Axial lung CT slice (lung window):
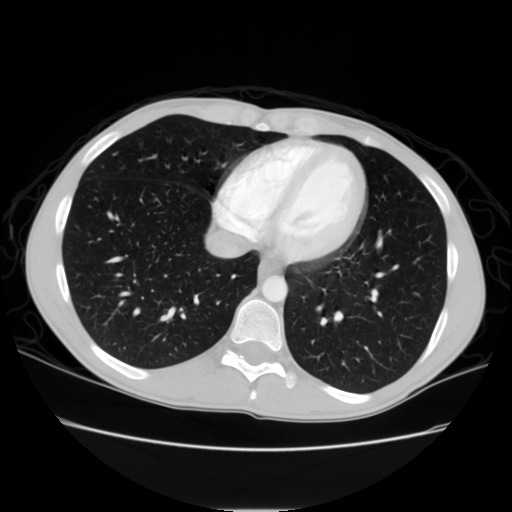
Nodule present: no